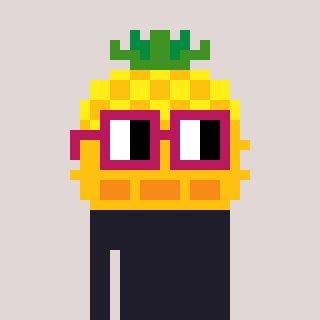
a pixel art character with square dark red glasses, a pineapple-shaped head and a slimegreen-colored body on a warm background